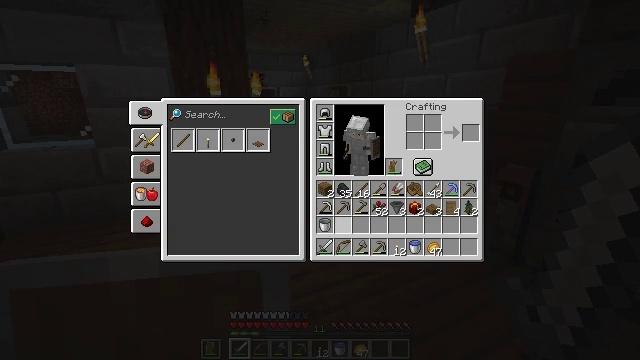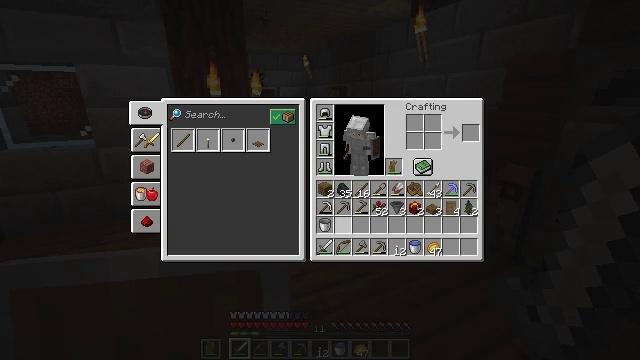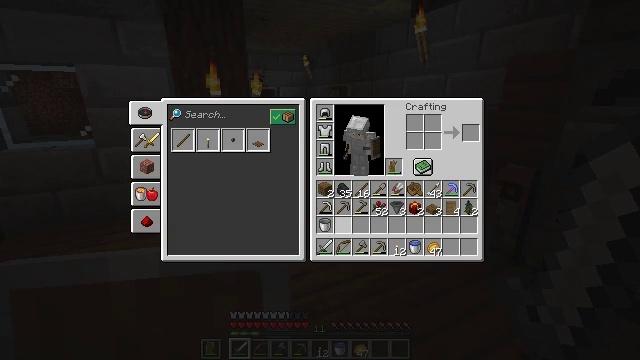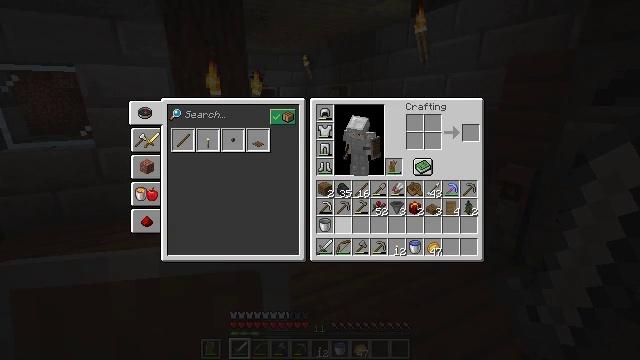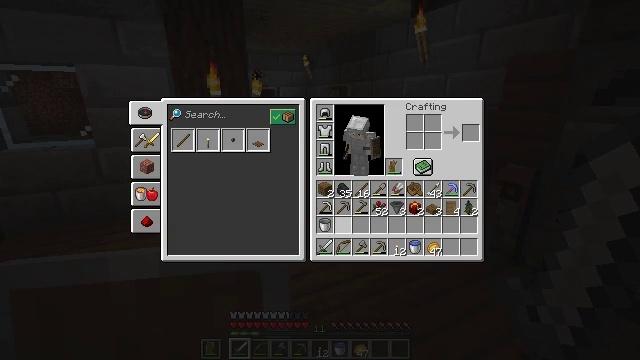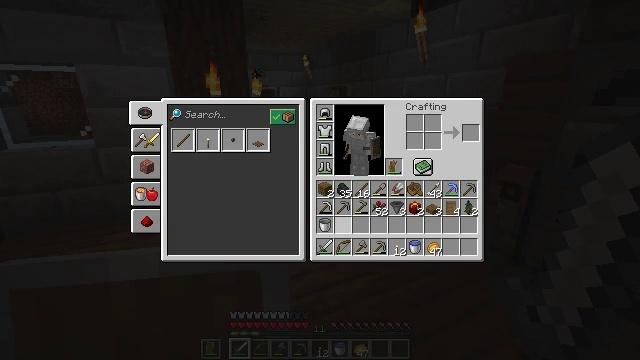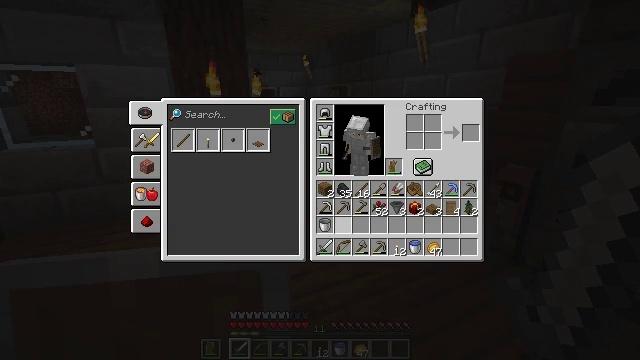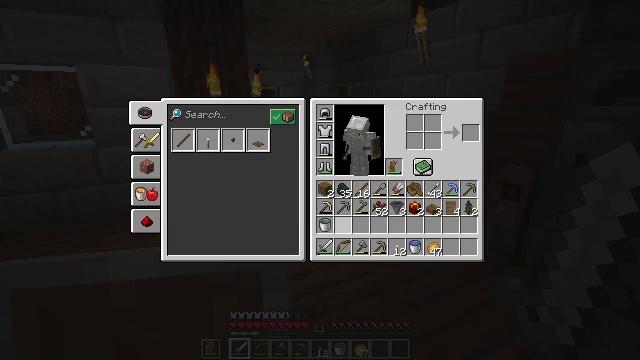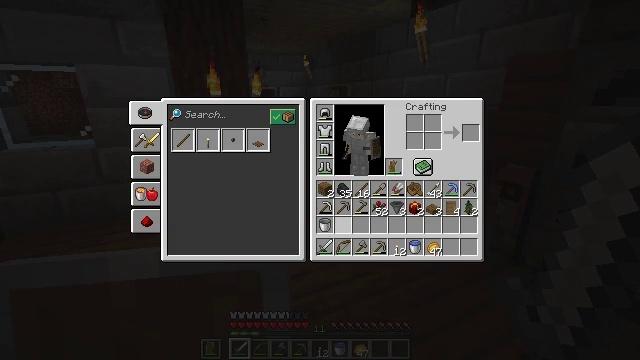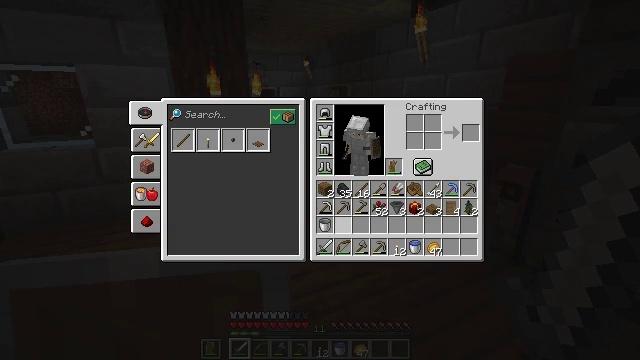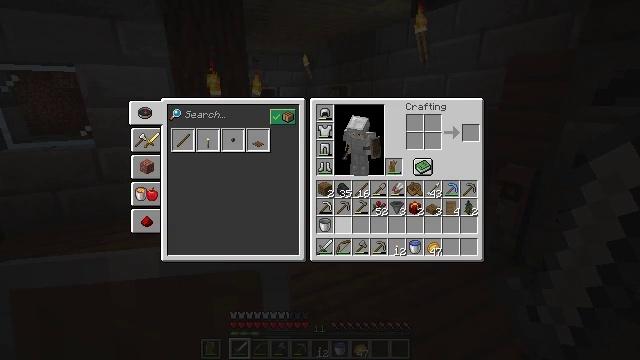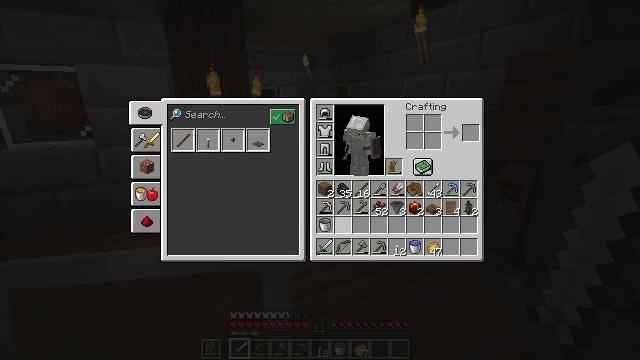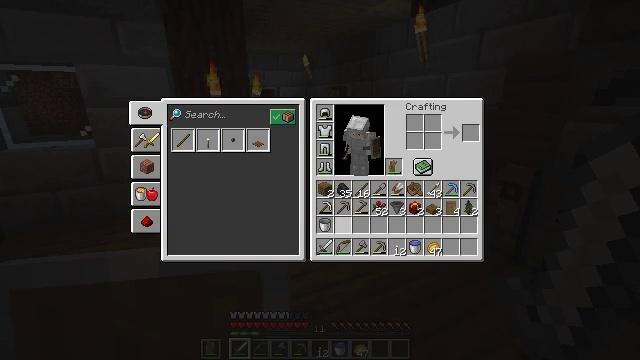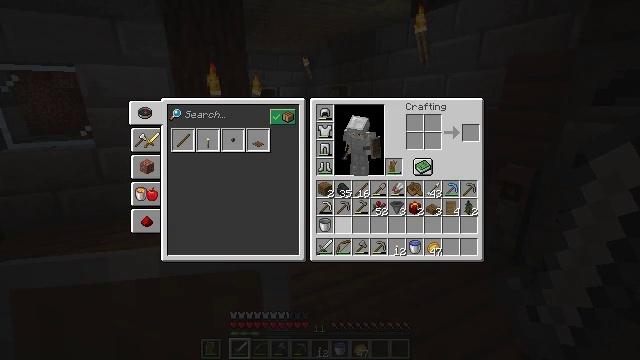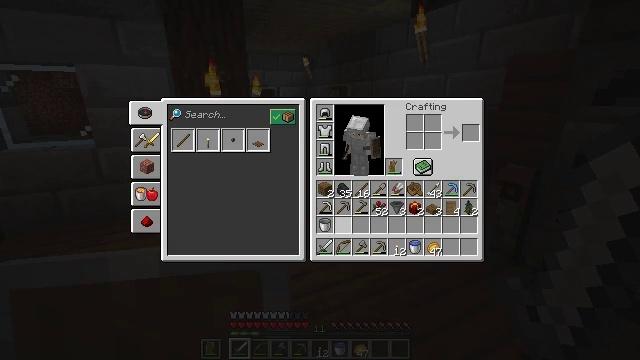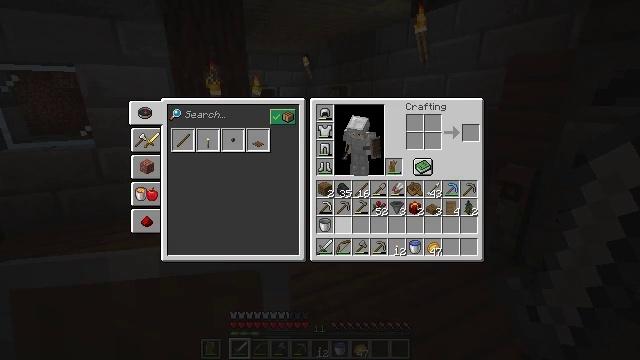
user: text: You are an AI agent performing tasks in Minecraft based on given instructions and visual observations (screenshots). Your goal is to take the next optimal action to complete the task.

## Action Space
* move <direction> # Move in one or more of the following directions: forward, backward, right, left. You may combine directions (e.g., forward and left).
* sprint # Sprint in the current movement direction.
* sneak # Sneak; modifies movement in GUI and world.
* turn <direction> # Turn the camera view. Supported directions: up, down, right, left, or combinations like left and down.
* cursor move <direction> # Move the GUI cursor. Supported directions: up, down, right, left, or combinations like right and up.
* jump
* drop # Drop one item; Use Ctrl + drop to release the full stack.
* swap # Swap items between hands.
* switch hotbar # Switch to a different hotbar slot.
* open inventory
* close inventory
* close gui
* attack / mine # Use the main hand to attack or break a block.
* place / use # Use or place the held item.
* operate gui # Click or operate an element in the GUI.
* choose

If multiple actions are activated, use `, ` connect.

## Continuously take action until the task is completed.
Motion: motion action
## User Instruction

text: Open the crafting interface to craft an oak sign.
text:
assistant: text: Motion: no_op
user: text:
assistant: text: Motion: no_op
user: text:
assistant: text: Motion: no_op
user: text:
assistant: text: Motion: no_op
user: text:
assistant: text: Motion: no_op
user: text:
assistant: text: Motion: no_op
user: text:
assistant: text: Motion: no_op
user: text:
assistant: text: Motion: no_op
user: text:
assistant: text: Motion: no_op
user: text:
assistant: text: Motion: no_op
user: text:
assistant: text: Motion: no_op
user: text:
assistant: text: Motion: no_op
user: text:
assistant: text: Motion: no_op
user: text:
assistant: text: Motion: no_op
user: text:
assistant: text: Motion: no_op
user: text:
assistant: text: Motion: no_op
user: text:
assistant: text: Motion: no_op
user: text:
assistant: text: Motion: no_op
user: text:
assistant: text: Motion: no_op
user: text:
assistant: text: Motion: turn left and up
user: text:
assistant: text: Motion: no_op
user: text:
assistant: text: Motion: turn down
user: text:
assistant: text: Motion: turn left and down
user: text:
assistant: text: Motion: turn left and up
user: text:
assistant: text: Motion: turn left and up
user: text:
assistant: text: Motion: no_op
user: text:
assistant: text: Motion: no_op
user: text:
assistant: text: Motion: turn left and down
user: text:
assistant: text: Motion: turn left and down
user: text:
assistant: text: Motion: close inventory